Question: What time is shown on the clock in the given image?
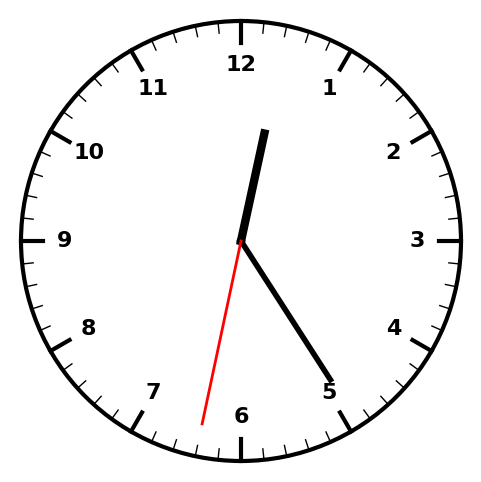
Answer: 12:24:32